Interaction volume radius: 5 \u00c5
Interaction volume height: 20 \u00c5
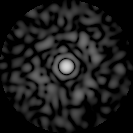
Disorder parameter: 0.8765